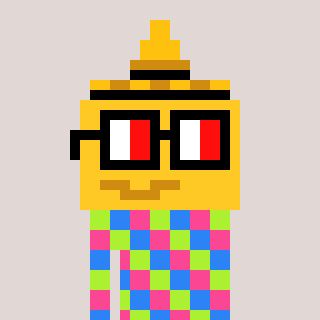
a pixel art character with square glasses with black frames and red eyes, a mustard-shaped head and a peachy-colored body on a warm background